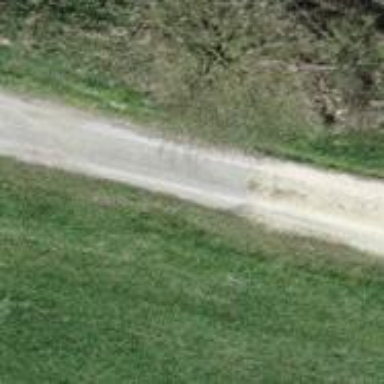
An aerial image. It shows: Unpaved track with grade2 tracktype.